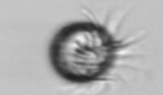
Label: Ciliophora